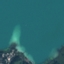
Land use / land cover: SeaLake